Field crop: maize
Growth stage: 2
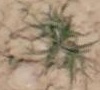
Species: salsola